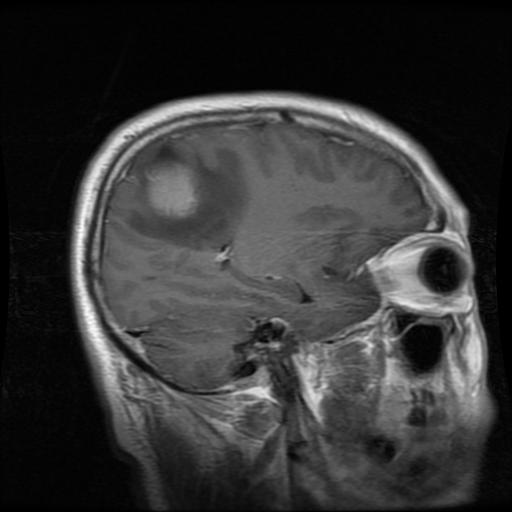
Label: meningioma